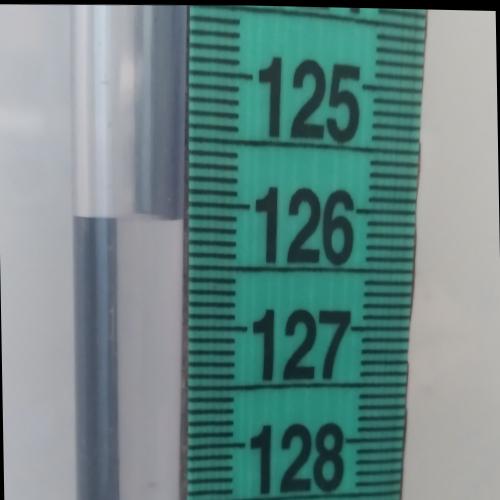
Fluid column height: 126.1 cm